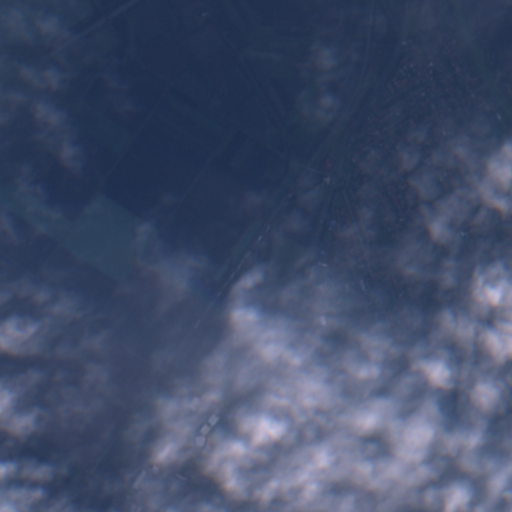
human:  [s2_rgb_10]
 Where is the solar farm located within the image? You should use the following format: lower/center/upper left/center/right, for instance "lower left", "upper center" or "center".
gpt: The solar farm is located in the upper right of the image.
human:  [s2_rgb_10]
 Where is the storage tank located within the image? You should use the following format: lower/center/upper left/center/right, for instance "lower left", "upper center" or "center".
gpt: The storage tank is located in the lower of the image.
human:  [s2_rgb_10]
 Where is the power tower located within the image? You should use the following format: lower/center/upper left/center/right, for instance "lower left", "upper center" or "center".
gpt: There is no power tower in the image.